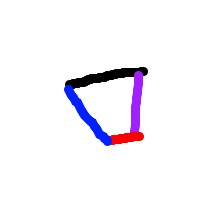
Shape: trapezoid